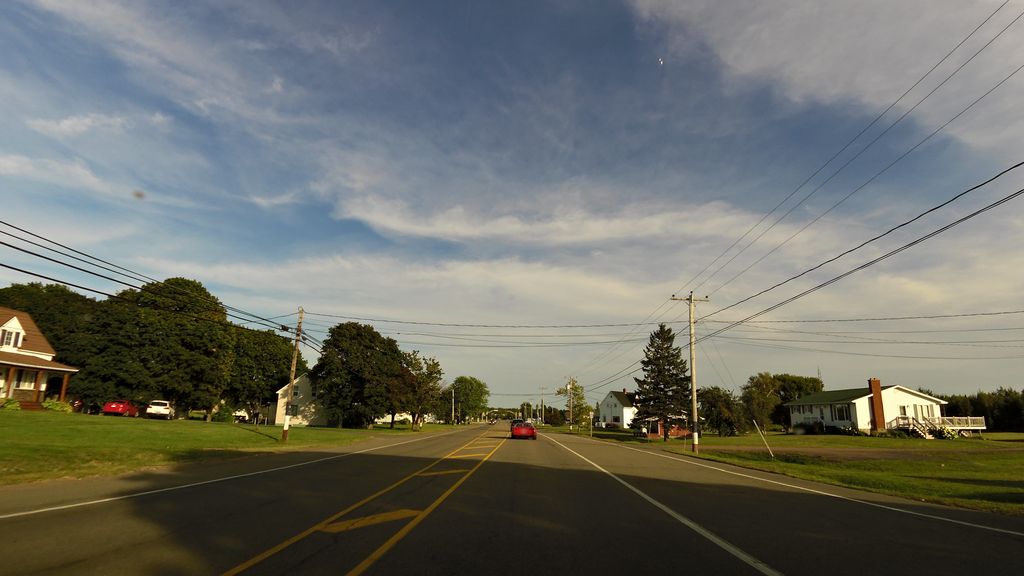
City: charlottetown